Question: I am trying to implement similar feature in my website and wanted to display email like below .

Below is the MYSQL code I have written and it is working OK for the scenarios I tested . But wanted to check with you guys if we have any better solution for this .
'''
SELECT CONCAT(RPAD(CONCAT(RPAD(firstletter, firstpartlength - 2, '*'),
beforedomain), (
secondpartlength - Length(afterdot) +
firstpartlength ),
'*'), afterdot) hiddenemail
FROM (SELECT SUBSTRING(email, 1, 1) firstletter,
SUBSTRING(email, INSTR(email, '@') - 1, 3) beforedomain,
SUBSTR(SUBSTRING(email, INSTR(email, '@')),
INSTR(SUBSTRING(email,
INSTR(email, '@')), '.'))
afterdot,
LENGTH(SUBSTRING(email, 1, INSTR(email, '@') - 1))
firstpartlength,
LENGTH(SUBSTRING(email, INSTR(email, '@') + 1))
secondpartlength
FROM test_table) a
'''
Thanks for your help
Regards
Kiran
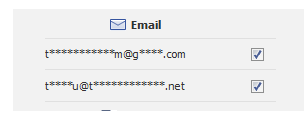
Answer: As stated in my comment, I would recommend a PHP-based solution like this:
'''
<?php
$email = 'youremail@ddre.ss';
$beforeAt=explode("@",$email);
$beforeAt=$beforeAt[0];
$asterisks=str_repeat("*",strlen($beforeAt)-2);
$beforeAt=$beforeAt{0}.$asterisks.substr($beforeAt,-1);
$domain=explode("@",$email);
$domain=explode(".",$domain[1]);
$extension=$domain[count($domain)-1];
$domain=implode(".",$domain);
$domain=substr($domain,0,-1*strlen($extension)-1);
$asterisks=str_repeat("*",strlen($domain)-1);
$email=$beforeAt."@".substr($domain,0,1).$asterisks.".".$extension;
echo $email;
?>
'''